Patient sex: M
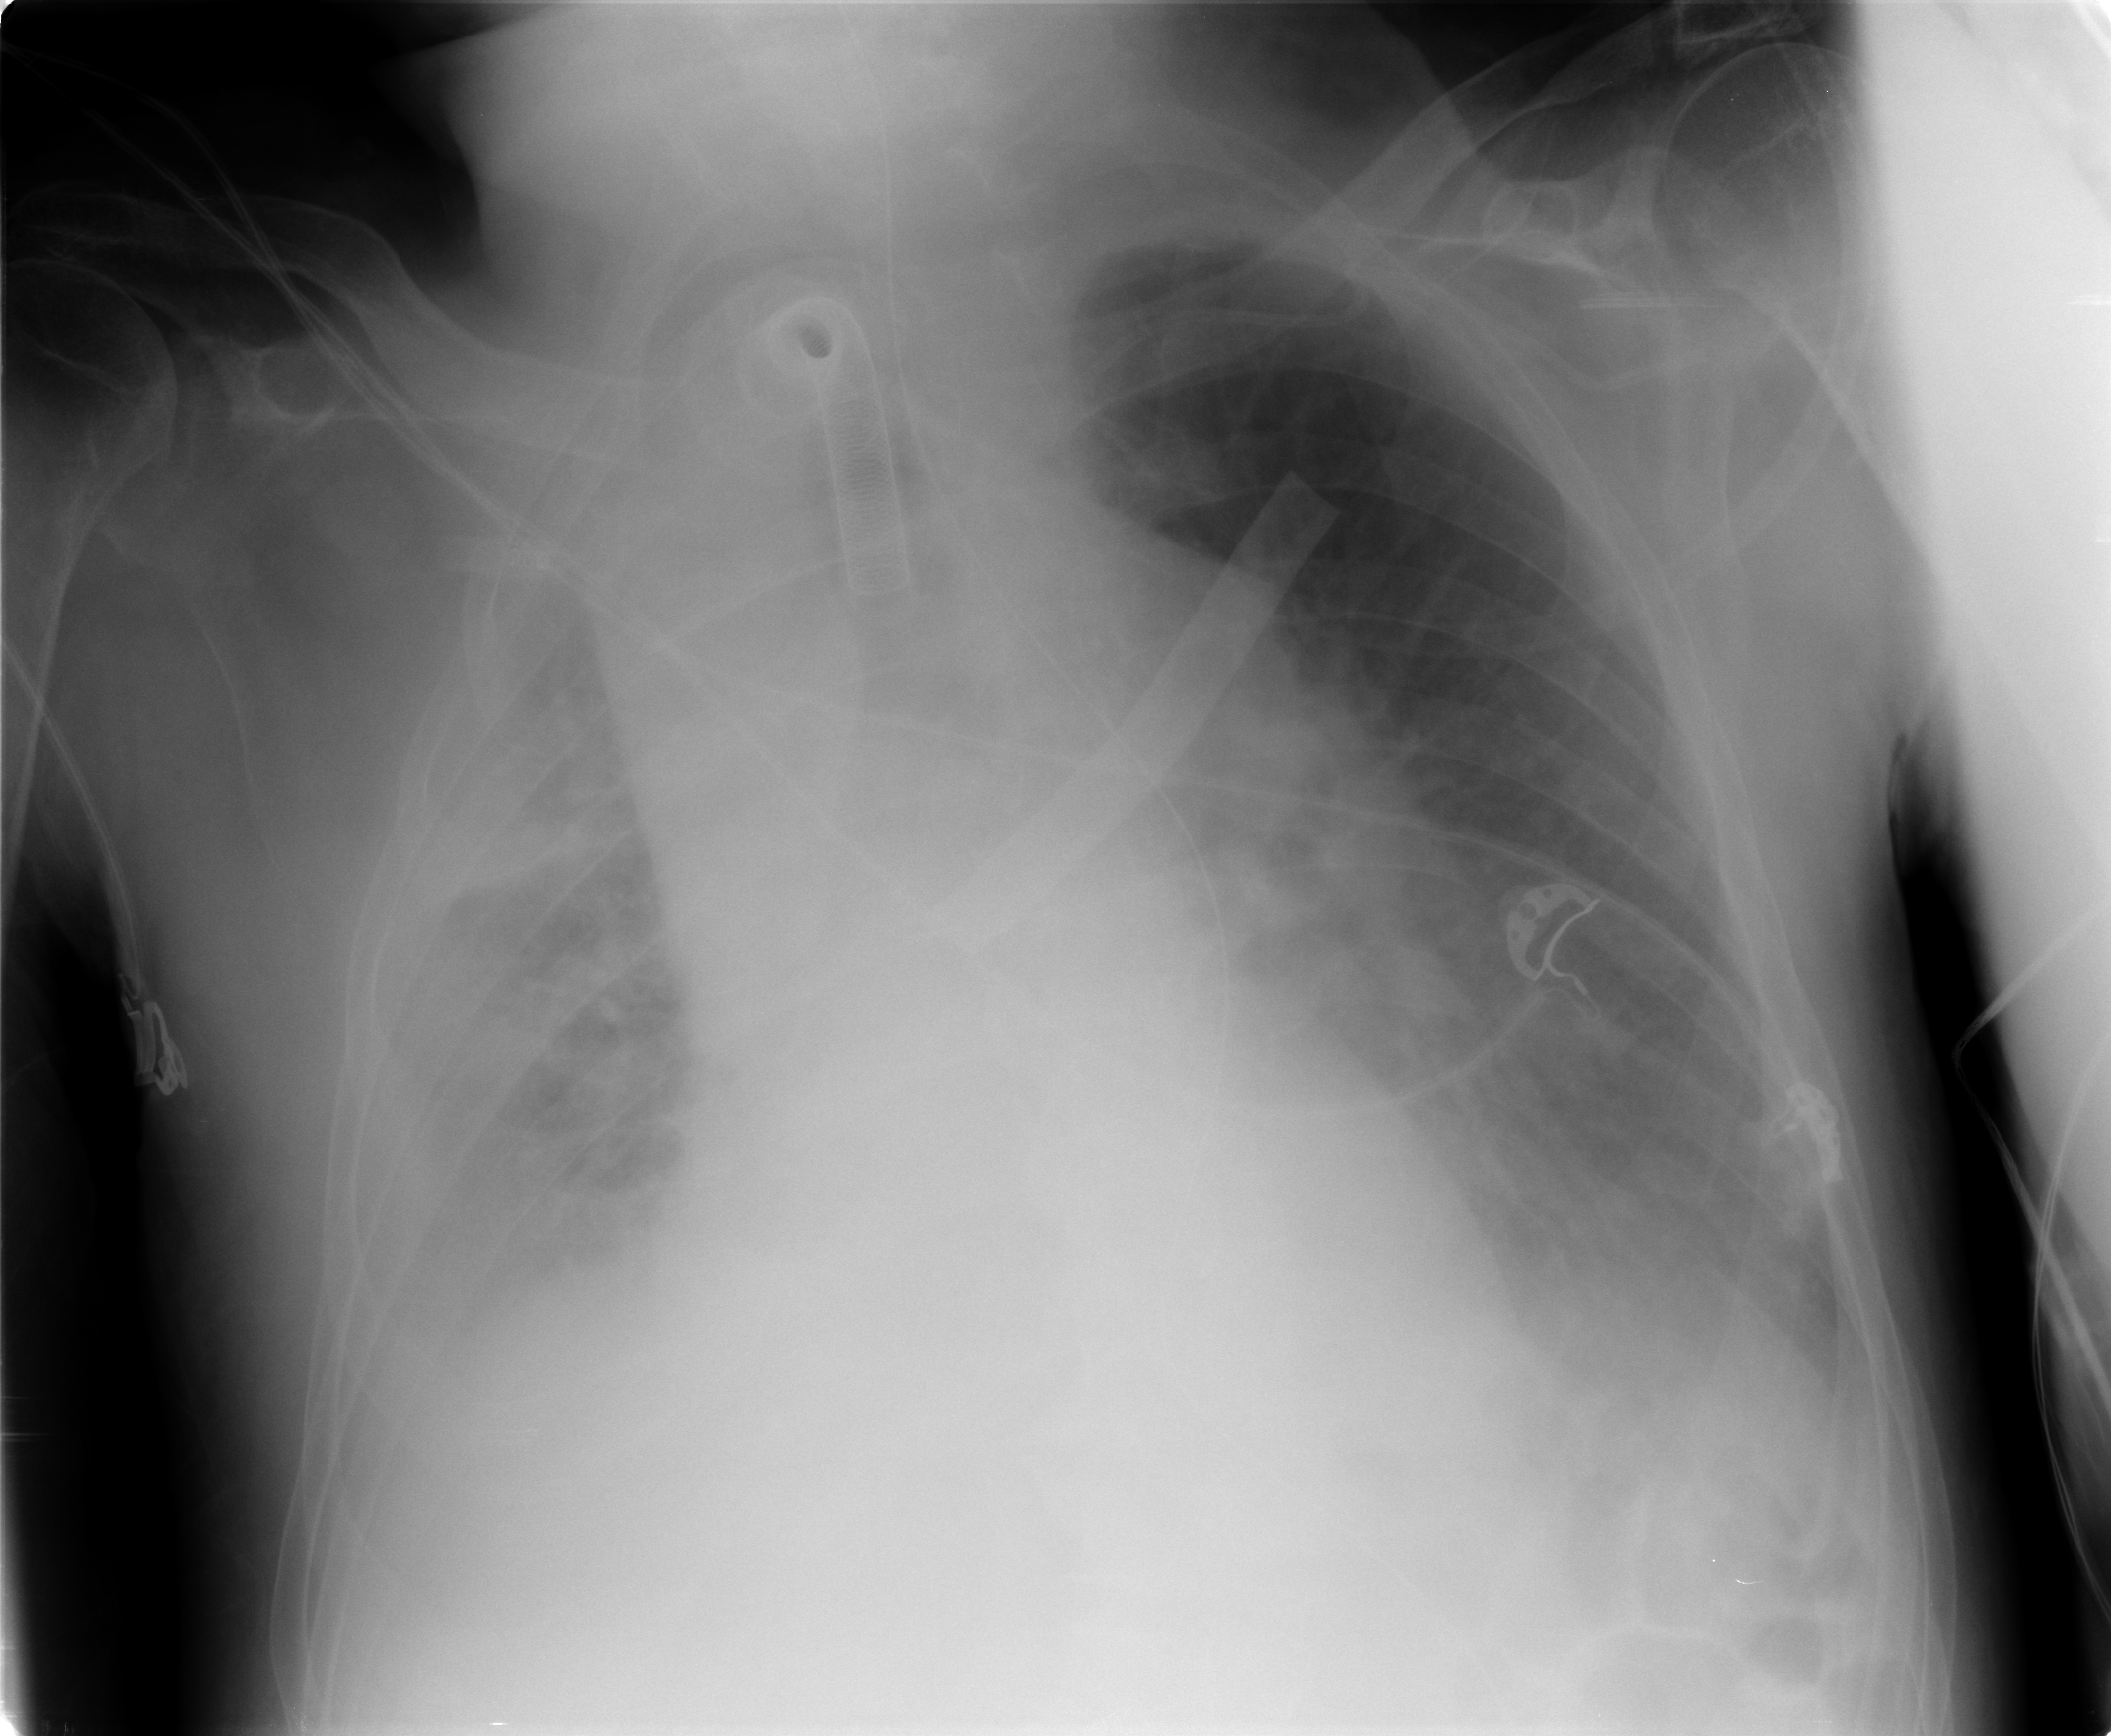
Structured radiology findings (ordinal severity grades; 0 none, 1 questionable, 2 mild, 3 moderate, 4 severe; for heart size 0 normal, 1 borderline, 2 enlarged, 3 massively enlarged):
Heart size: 0
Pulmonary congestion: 0
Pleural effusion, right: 3
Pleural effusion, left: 2
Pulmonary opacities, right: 0
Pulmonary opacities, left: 0
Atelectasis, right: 0
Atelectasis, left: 2